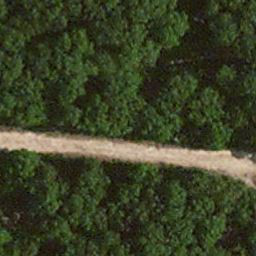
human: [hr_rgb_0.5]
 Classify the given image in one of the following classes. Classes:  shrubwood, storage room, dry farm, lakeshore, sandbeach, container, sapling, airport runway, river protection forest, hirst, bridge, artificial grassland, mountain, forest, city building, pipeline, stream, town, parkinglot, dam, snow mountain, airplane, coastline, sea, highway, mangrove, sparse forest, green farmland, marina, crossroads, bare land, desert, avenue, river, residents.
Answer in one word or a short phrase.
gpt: avenue